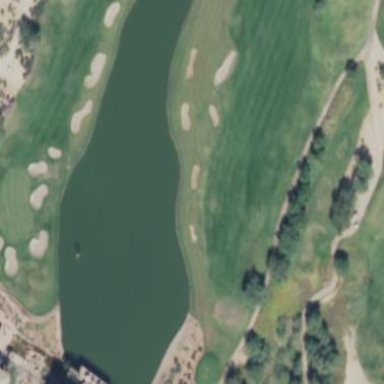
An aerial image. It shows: Natural pond serving as water hazard on golf course.